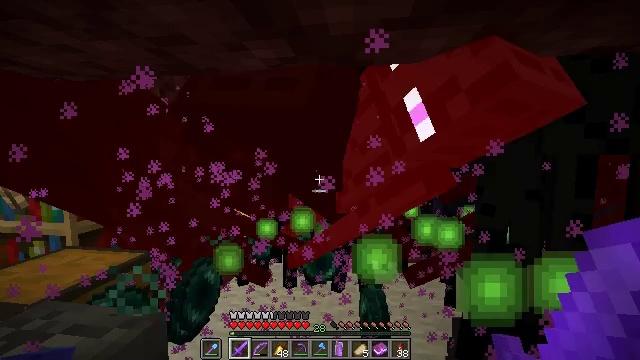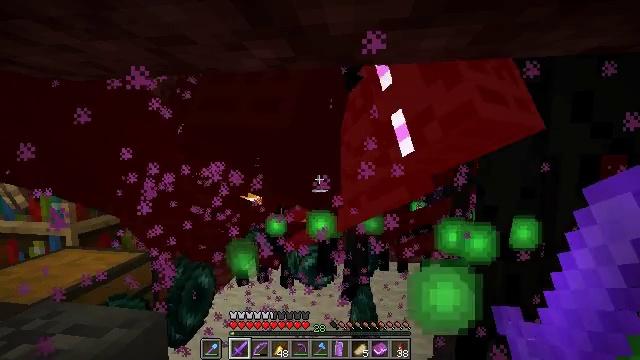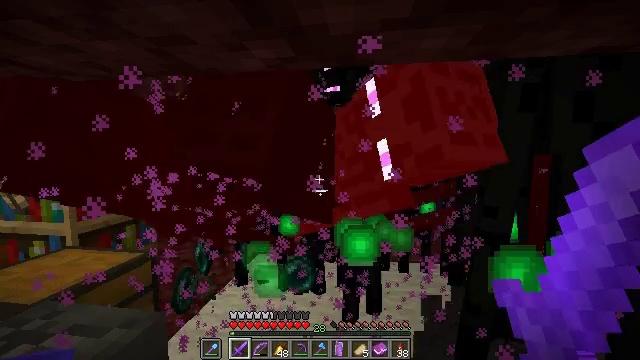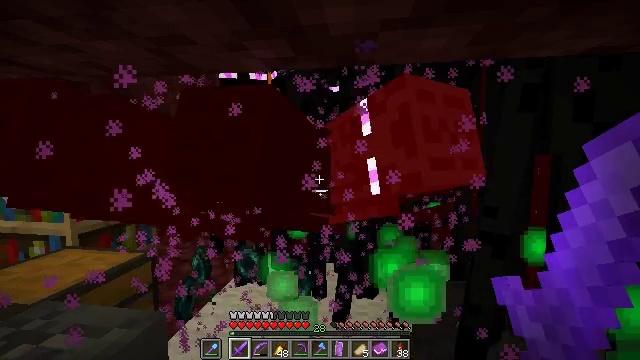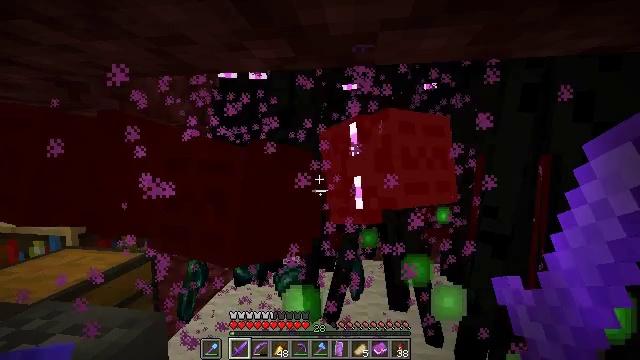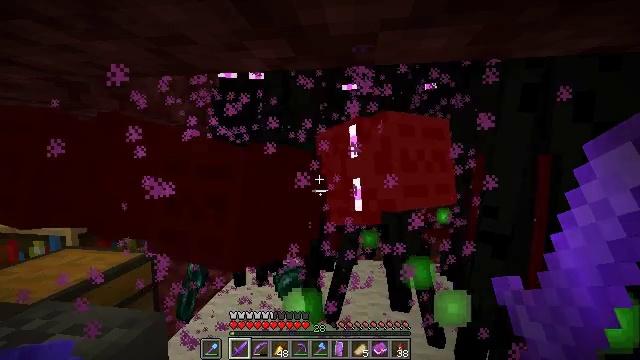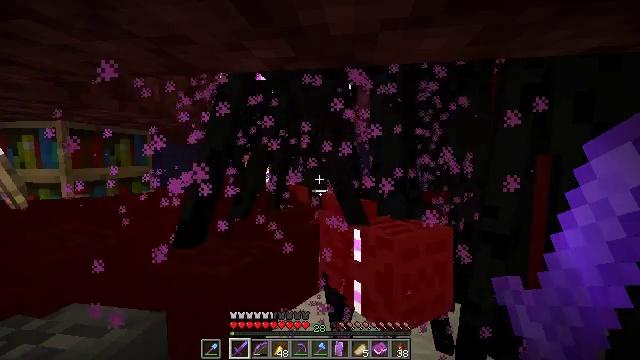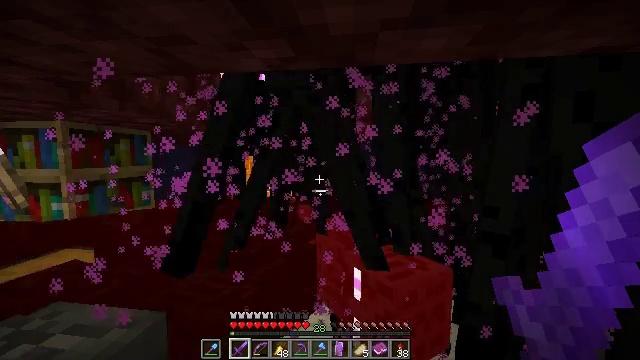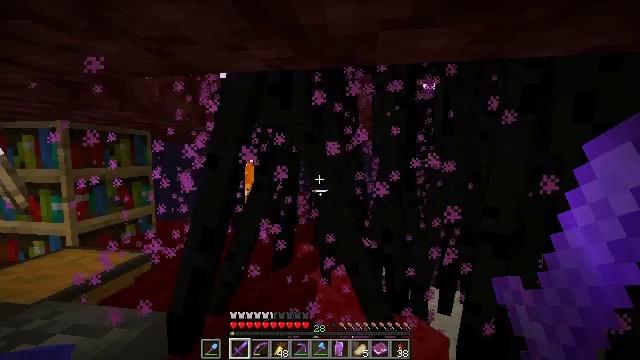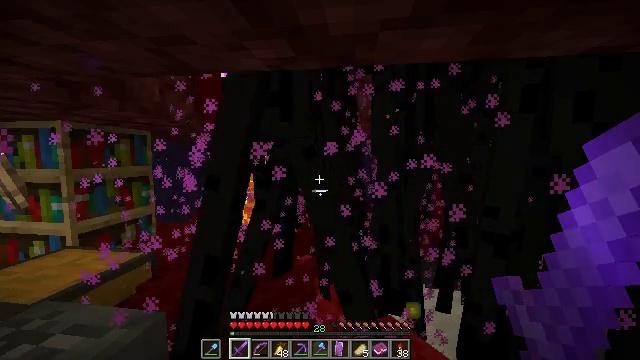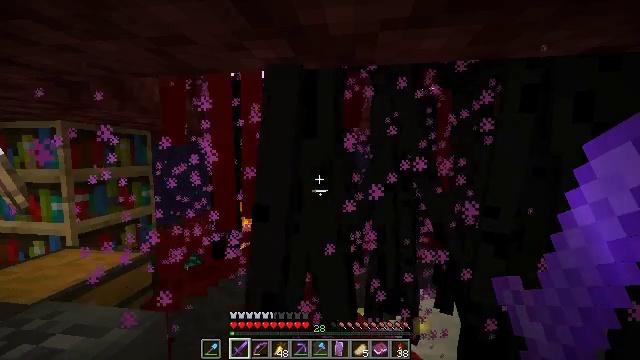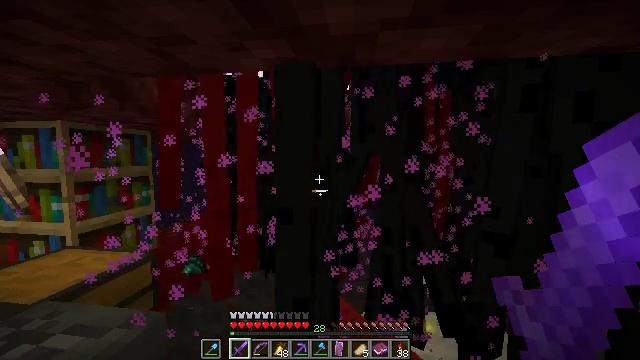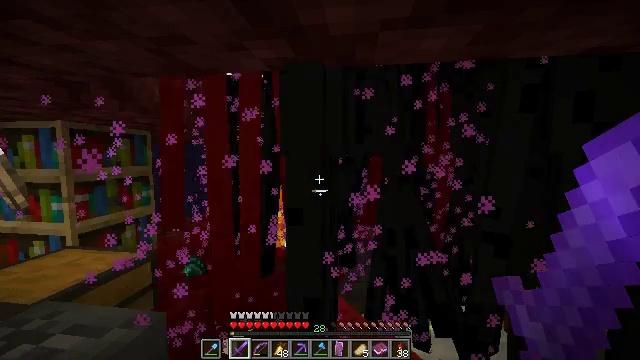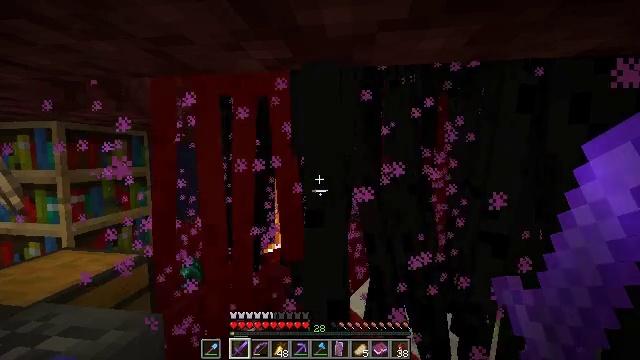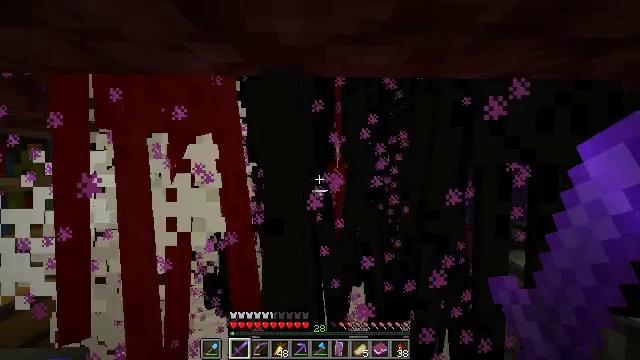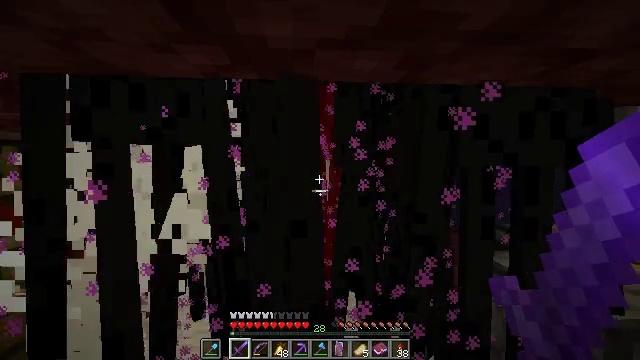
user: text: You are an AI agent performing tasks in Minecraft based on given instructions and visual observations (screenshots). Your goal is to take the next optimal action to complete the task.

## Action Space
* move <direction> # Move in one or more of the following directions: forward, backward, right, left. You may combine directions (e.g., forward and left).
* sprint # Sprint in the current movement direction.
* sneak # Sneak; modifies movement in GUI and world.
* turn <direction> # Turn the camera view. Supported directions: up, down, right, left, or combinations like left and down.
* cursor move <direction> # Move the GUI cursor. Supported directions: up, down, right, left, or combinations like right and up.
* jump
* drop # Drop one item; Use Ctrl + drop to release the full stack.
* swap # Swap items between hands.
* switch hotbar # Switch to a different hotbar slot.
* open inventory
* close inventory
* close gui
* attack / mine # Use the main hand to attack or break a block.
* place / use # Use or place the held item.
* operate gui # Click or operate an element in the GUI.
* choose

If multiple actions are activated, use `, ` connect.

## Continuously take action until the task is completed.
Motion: motion action
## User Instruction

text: Kill mobs.
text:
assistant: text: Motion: no_op
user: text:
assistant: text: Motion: no_op
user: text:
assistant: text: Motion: no_op
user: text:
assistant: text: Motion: no_op
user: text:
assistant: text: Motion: no_op
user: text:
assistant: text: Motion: no_op
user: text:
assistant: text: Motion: no_op
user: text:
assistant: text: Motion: no_op
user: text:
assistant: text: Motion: no_op
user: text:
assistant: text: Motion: no_op
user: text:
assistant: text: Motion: no_op
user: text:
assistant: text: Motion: no_op
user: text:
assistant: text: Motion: no_op
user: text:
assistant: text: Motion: turn right and up
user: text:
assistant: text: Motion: turn right
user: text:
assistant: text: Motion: no_op
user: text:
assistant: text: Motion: no_op
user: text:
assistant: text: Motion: turn left, attack / mine
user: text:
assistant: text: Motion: attack / mine
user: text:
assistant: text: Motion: move forward, attack / mine
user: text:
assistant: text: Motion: move forward, attack / mine
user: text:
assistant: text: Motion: move forward, attack / mine
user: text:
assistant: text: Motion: no_op
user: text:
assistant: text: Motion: no_op
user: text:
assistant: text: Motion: no_op
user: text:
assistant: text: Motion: no_op
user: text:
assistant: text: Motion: no_op
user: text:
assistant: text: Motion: no_op
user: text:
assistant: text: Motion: turn left
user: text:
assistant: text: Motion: no_op